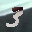
Label: 3